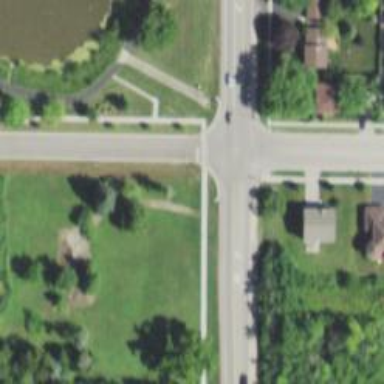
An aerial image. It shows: Marked crossing on footway.